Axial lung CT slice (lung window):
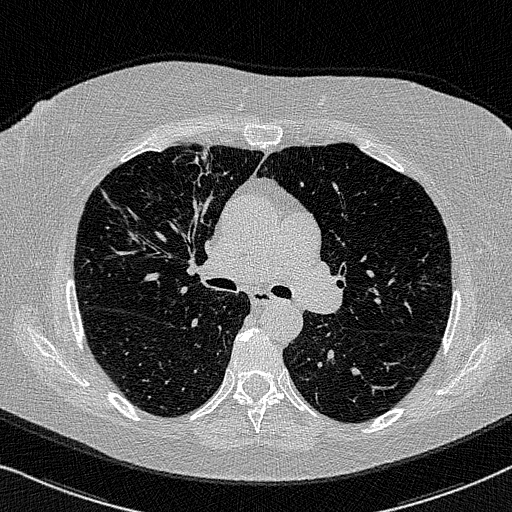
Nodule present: no